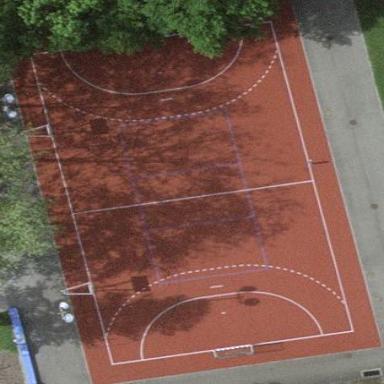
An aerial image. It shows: Basketball court on pitch.